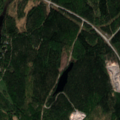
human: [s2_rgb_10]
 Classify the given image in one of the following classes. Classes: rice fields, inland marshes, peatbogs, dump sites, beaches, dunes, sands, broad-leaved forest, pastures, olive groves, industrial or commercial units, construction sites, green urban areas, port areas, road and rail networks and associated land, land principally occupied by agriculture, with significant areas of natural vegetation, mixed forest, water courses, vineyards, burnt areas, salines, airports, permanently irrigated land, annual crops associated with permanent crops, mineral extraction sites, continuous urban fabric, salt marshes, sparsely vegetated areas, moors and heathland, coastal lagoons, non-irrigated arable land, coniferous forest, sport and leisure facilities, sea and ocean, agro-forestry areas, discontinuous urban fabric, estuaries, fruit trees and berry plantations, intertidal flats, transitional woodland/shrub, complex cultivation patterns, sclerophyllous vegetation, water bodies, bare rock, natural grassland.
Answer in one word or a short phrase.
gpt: coniferous forest, mixed forest, transitional woodland/shrub